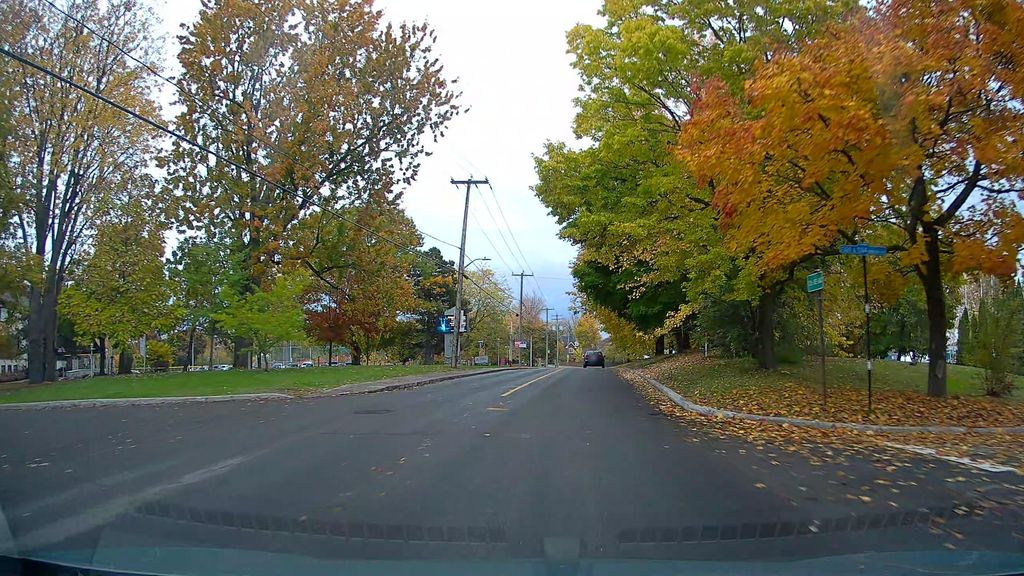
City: montreal